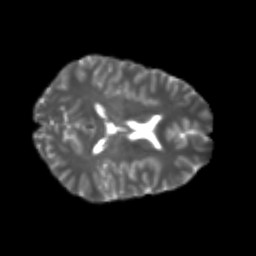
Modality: T2w
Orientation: axial
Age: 22
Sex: male
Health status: healthy
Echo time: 0.074 s